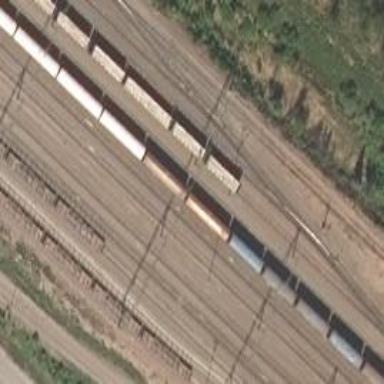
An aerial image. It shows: Rail yard with electrified contact lines for the trains.